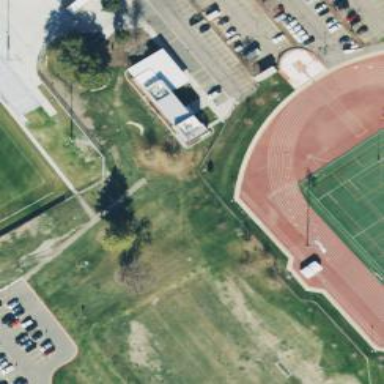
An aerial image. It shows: Athletics track located on leisure land.